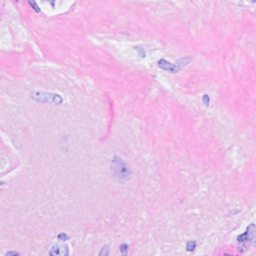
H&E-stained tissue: Breast